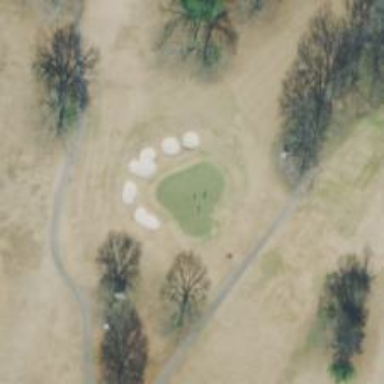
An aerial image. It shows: View of golf hole.